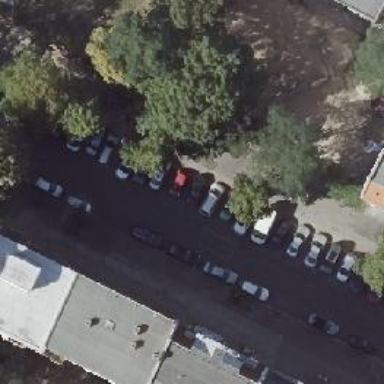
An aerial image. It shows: Metal bicycle parking area situated on the sidewalk.